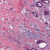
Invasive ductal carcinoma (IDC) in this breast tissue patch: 1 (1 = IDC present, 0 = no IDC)